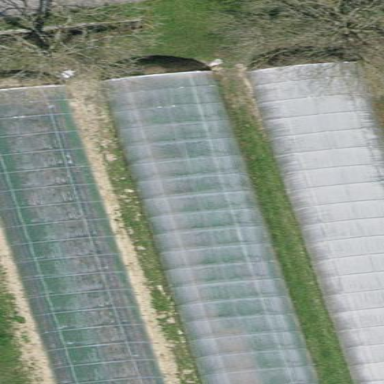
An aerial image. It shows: Greenhouse.